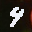
Label: 4